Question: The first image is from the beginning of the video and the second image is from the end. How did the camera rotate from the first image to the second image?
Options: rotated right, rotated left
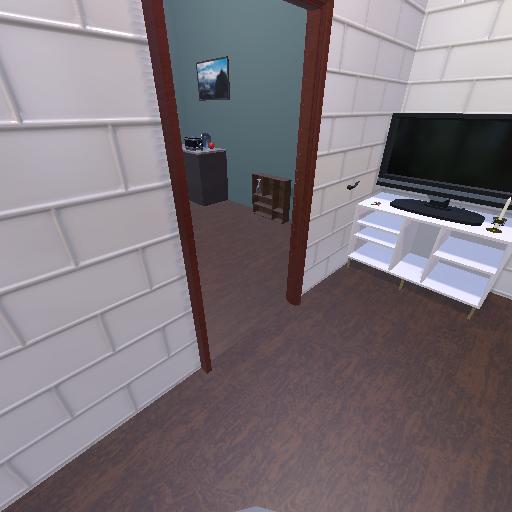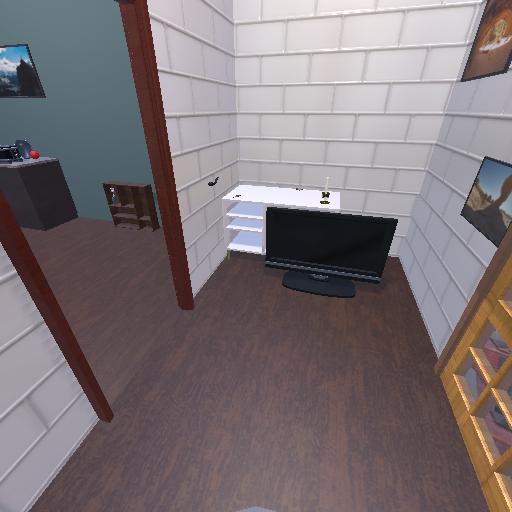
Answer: rotated right